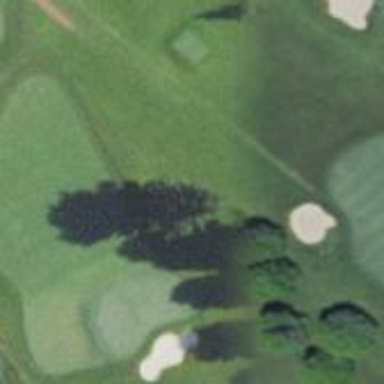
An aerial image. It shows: Golf fairway in the image.